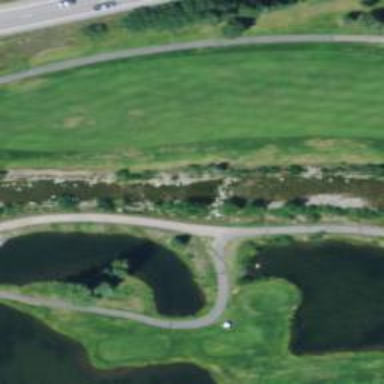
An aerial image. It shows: Driveway serving as golf cartpath.